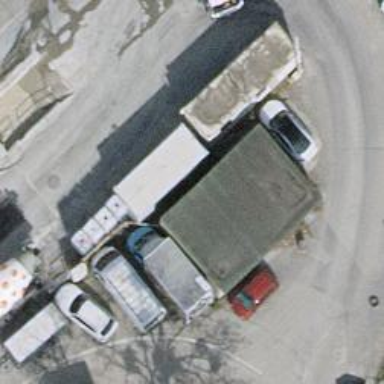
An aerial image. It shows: Hardware shop.